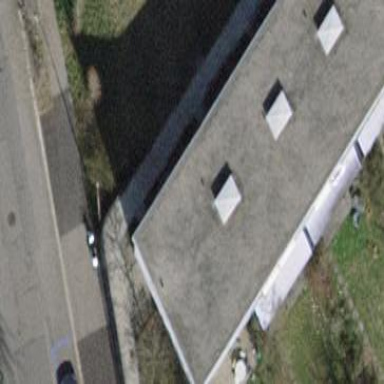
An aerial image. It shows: Flat-roofed terrace building.